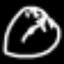
Label: clock